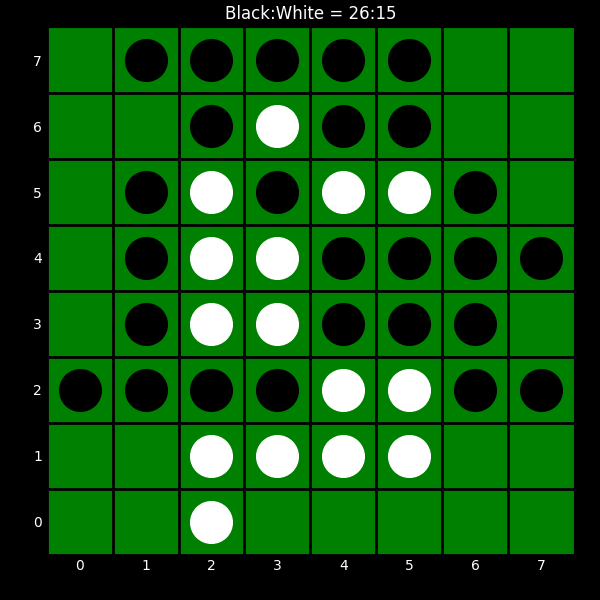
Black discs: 26
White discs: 15